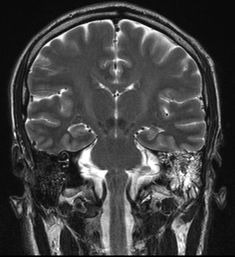
Label: notumor